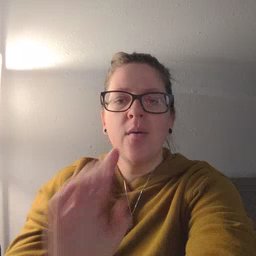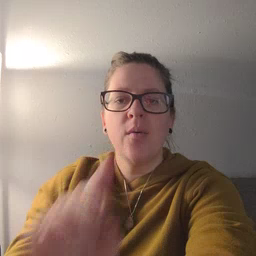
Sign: brown